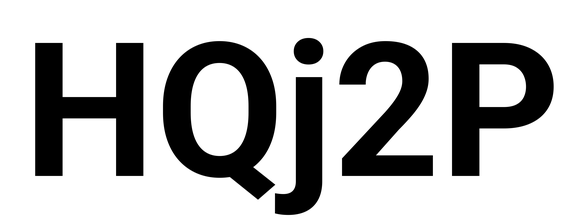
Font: Roboto_Bold